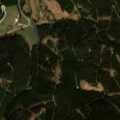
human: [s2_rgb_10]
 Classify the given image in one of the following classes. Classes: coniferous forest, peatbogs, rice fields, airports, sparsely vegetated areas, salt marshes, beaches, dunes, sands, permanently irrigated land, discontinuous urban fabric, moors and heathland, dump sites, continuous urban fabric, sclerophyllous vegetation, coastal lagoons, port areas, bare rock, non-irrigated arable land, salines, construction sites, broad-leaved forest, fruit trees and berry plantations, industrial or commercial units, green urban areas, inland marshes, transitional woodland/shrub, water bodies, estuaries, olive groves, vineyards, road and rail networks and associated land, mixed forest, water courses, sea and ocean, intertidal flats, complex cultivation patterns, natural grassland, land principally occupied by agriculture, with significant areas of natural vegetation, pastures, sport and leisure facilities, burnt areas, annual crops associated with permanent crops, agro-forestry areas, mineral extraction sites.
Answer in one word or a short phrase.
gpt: pastures, coniferous forest